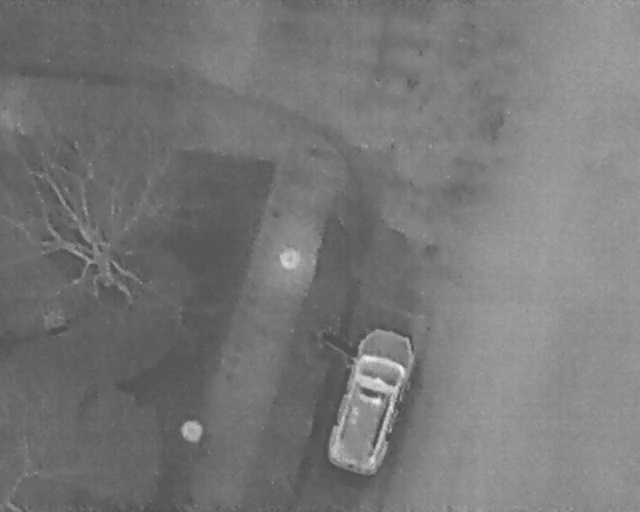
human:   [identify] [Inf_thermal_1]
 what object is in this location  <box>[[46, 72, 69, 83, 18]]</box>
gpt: <ref>1 large car at the bottom</ref>